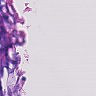
Metastatic tissue present: no